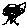
Label: tree